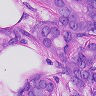
Metastatic tissue present: yes